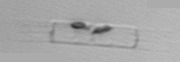
Label: Skeletonema